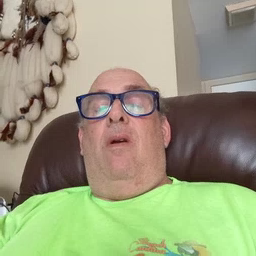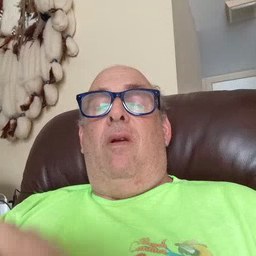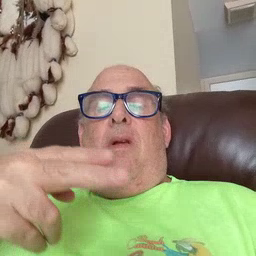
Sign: scissors